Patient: sex M, age 26
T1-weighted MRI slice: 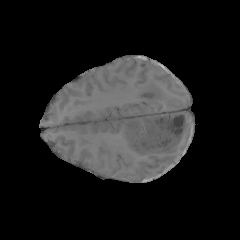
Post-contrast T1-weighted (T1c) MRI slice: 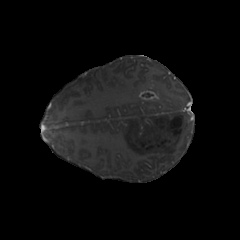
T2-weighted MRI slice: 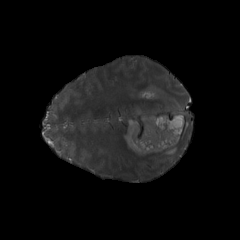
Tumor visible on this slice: yes
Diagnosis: Astrocytoma, IDH-mutant
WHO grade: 4